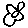
Label: flower